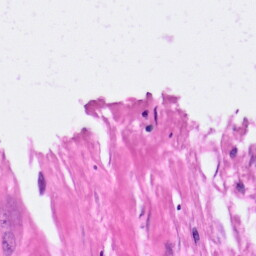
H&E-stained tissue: Pancreatic